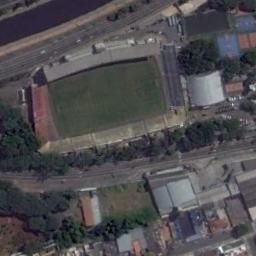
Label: stadium